Question: I've been working on a group program for a systems programming class which will run functions that someone at a bank would use. These functions include add bank customers, output balance of a customer, and so on. The problem lies with the add customer function.
This function will run in an infinite loop in terminal and Putty, but when I run it as a standalone program in XCode the loop quits. Is there anything wrong with the program that I, my group members AND our professor are overlooking?
'''
#include <stdio.h>
#include <string.h>
#include "./bank.h"
void add(FILE *fp)
{
int i=0;
char firstName[20];
char lastName[20];
float camount;
int prompt;
float samount;
float mamount;
fseek(fp,0,2);
do
{
printf("
Enter first name: ");
scanf("%s", firstName);
strcpy(bank[i].firstName, firstName);
printf("
Enter last name: ");
scanf("%s",lastName);
strcpy(bank[i].lastName, lastName);
printf("
Enter checking account balance: ");
scanf("%f", &camount);
bank[i].checking = camount;
printf("
Enter savings account balance: ");
scanf("%f", &samount);
bank[i].savings = samount;
printf("
Enter money market account balance: ");
scanf("%f", &mamount);
bank[i].moneyMarket = mamount;
fwrite(&bank[i],1, sizeof(struct BankInfo),fp);
i++;
printf("Enter 1 to enter another name and 0 to quit: ");
scanf("%d", &prompt);
printf("%d
", prompt);
} while(prompt == 1);
fclose(fp);
return;
}
'''
Screenshot of output once Makefile is executed:

Sidenote: This function does write onto the file that we are passing which is great but we still need for it to break out of the loop.
code for the main function:
#include
#include
#include
#include "bank.h"
#include "definitions.h"
'''
int main()
{
FILE *fp;
int selection;
fp=fopen("bankInfo.dat","ab+");
selection=menu();
while(selection !=6)
{
switch(selection)
{
case 1:
add(fp);
break;
case 2:
// outputBalance(fp);
break;
case 3:
delete(fp);
break;
case 4:
update(fp);
break;
case 5:
// display(fp);
break;
case 6:
exit(0);
break;
default:
printf("Invalid selection
");
break;
}
}
fclose(fp);
return 0;
}
'''
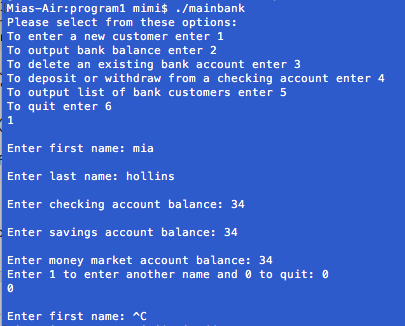
Answer: You are assigning selection only once. This should fix your issue:
'''
while(true)
{
selection=menu();
switch(selection)
{
case 1:
add(fp);
break;
case 2:
// outputBalance(fp);
break;
case 3:
delete(fp);
break;
case 4:
update(fp);
break;
case 5:
// display(fp);
break;
case 6:
fclose(fp);
exit(0);
break;
default:
printf("Invalid selection
");
break;
}
}
return 0;
'''